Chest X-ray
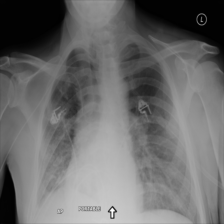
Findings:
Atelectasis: negative
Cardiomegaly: negative
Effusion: negative
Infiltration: negative
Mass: negative
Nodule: negative
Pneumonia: negative
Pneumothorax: negative
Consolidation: negative
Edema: negative
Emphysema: negative
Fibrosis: negative
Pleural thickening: negative
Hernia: negative